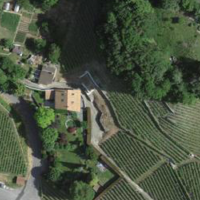
EUNIS habitat code: 40
Species observed at this site:
Trifolium repens